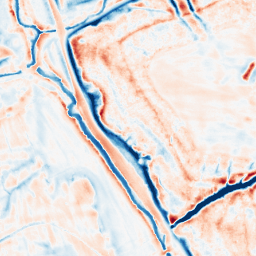
Category: edge_preserving
Decomposition family: bilateral
Decomposition parameters: d: 21
sigma_color: 75
sigma_space: 100
Upsampling method: linear_exact
Upsampling parameters: scale: 8
Upsampling scale: 8